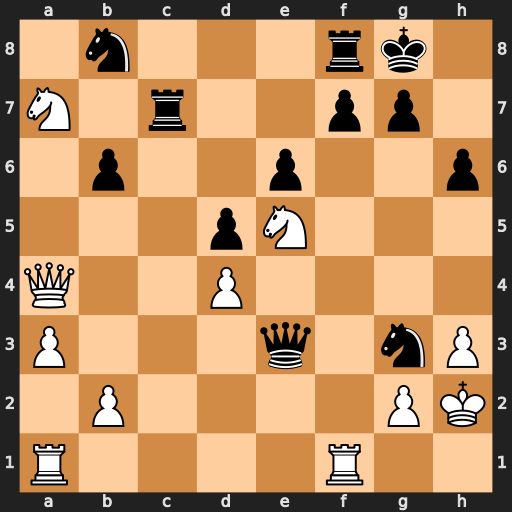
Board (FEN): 1n3rk1/N1r2pp1/1p2p2p/3pN3/Q2P4/P3q1nP/1P4PK/R4R2
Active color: w
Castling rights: -
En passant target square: -
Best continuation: Rf3 Rxa7 Qxa7